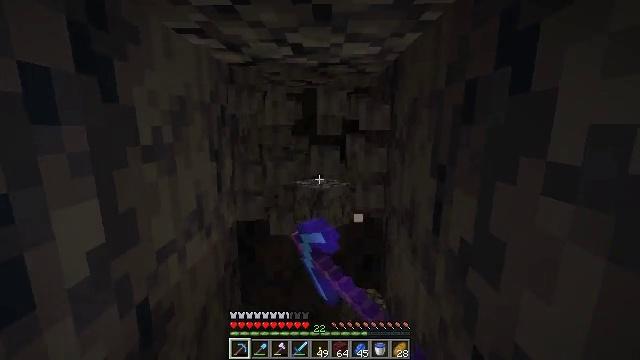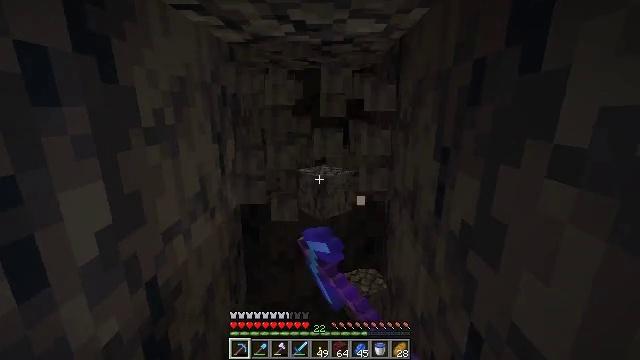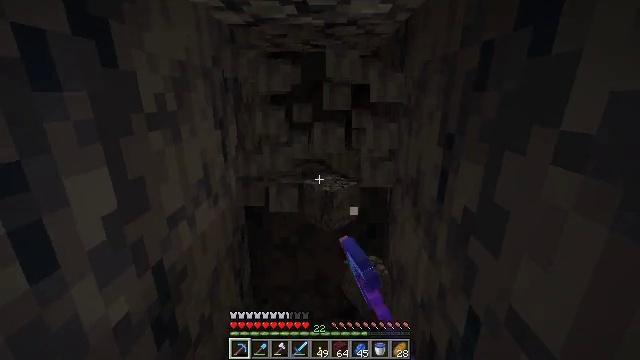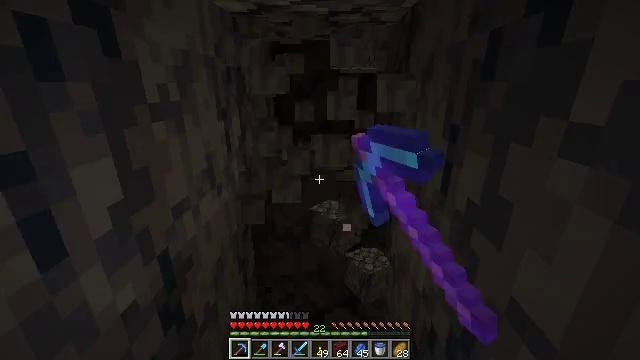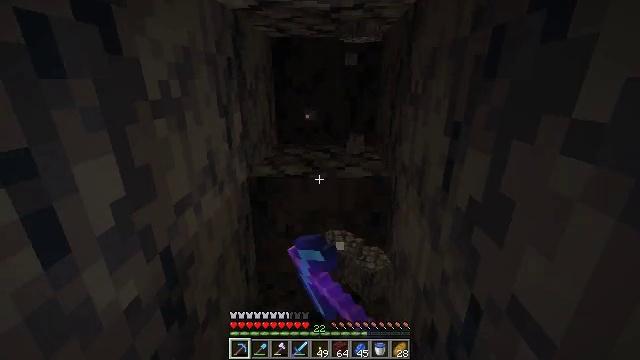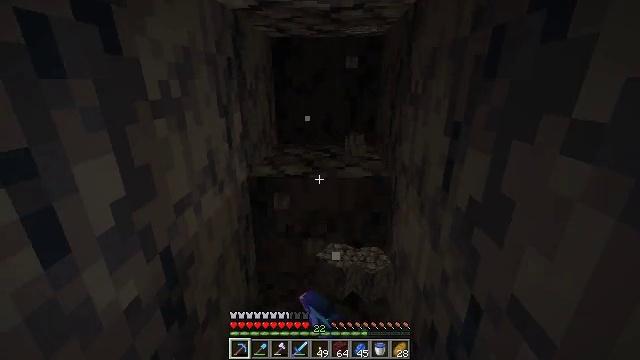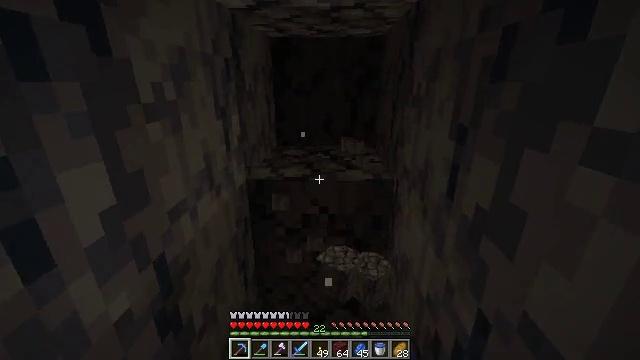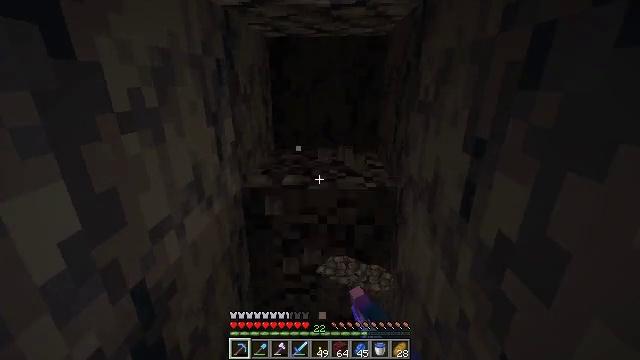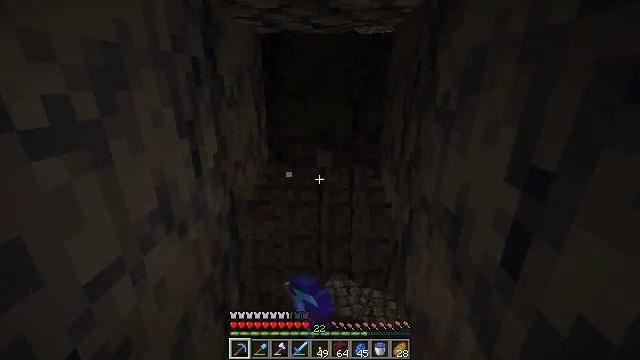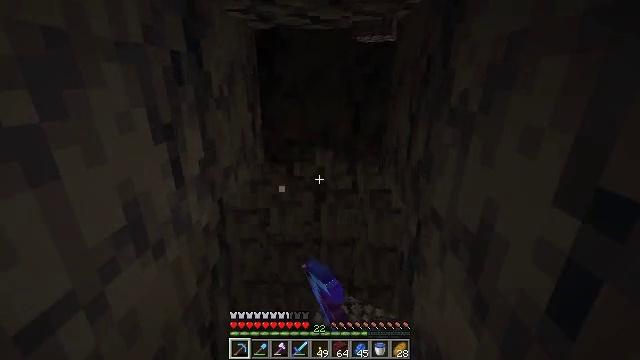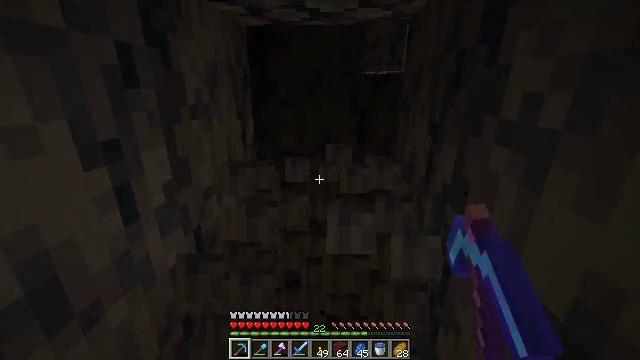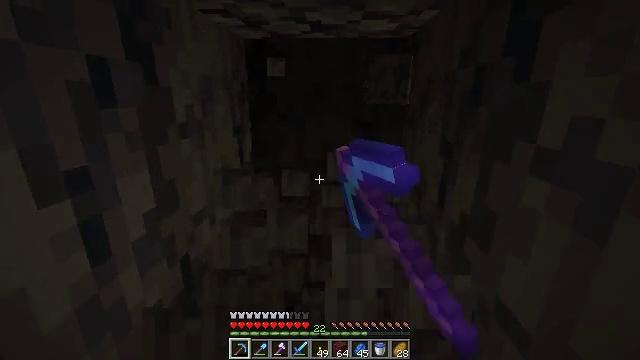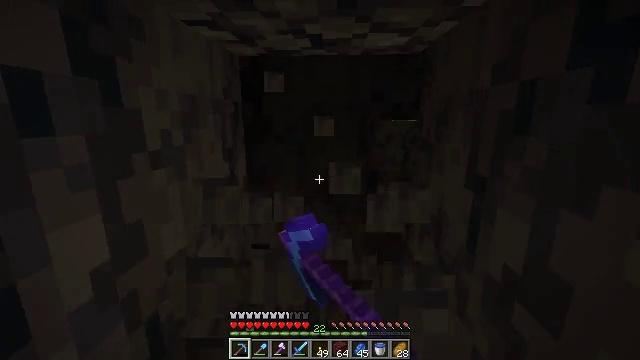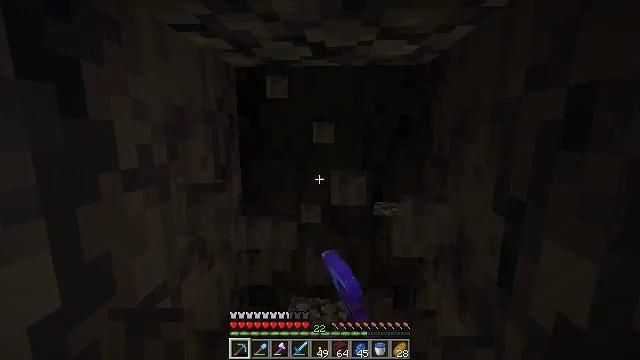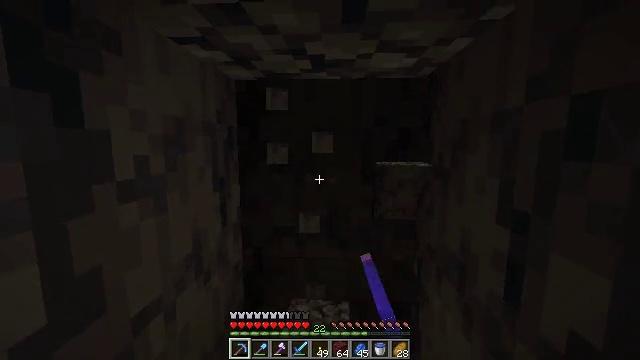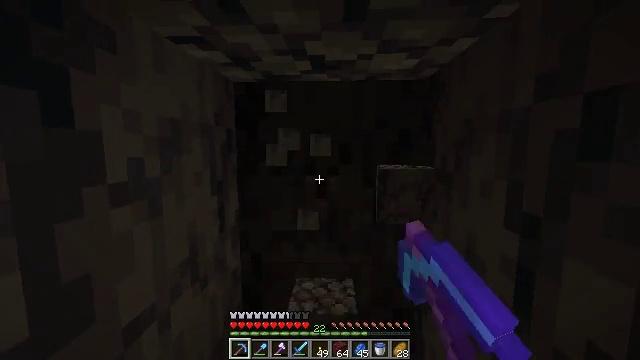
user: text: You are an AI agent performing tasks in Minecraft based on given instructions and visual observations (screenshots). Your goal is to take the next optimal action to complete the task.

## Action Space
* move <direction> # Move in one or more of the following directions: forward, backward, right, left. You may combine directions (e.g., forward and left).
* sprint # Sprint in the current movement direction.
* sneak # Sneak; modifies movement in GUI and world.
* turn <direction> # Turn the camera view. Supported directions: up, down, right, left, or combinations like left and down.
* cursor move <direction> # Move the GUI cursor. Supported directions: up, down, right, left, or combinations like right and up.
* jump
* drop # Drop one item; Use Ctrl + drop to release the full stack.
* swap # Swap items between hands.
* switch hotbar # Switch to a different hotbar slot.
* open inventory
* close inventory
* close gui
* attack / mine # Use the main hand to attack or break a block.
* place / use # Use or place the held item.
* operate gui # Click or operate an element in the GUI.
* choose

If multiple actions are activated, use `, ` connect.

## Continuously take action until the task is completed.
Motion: motion action
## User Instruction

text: Gather basalt from the ground.
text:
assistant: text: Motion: turn down, attack / mine
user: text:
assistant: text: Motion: turn down, attack / mine
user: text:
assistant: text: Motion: turn down, attack / mine
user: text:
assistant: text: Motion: attack / mine
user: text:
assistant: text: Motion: attack / mine
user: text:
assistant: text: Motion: move forward, attack / mine
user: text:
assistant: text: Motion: move forward, attack / mine
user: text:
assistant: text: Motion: move forward, attack / mine
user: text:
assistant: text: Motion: move forward, attack / mine
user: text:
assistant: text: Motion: move forward, turn up, attack / mine
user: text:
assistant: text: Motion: move forward, turn up, attack / mine
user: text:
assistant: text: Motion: turn up, attack / mine
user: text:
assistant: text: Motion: turn up, attack / mine
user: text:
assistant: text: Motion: turn up, attack / mine
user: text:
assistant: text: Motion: attack / mine
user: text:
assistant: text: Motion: attack / mine
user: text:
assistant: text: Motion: attack / mine
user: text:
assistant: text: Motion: attack / mine
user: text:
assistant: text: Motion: turn down, attack / mine
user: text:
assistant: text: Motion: turn down, attack / mine
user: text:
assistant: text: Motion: turn down, attack / mine
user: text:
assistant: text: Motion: turn down, attack / mine
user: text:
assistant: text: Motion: turn down, attack / mine
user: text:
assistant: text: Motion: attack / mine
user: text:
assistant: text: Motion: attack / mine
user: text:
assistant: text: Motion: attack / mine
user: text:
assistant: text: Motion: attack / mine
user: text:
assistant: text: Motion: move forward, attack / mine
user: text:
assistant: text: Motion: move forward, attack / mine
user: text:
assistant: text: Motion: move forward, attack / mine